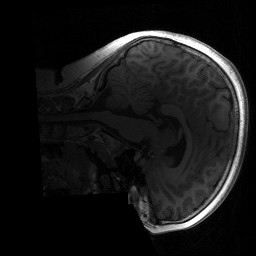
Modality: T1w
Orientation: sagittal
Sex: male
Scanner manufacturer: siemens
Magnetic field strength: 3 T
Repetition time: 1.9 s
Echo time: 0.00243 s